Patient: sex M, age 77
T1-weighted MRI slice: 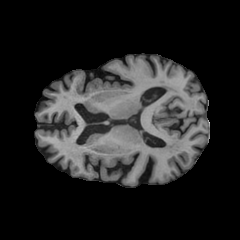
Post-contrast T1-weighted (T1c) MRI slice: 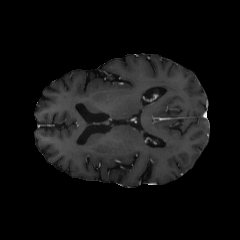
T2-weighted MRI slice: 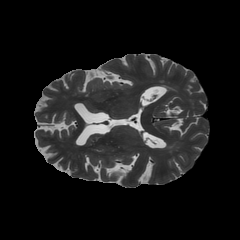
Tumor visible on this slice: no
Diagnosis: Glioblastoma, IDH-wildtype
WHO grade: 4